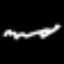
Label: squiggle